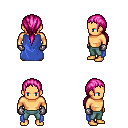
a pixel art fantasy rpg character, male body template, human, tanned skin, blue cape, teal pants, pink ponytail hairstyle, metal gloves, four views (front, back, left, right), 2x2 character sprite sheet, small pixel art, hard edges, no anti-aliasing